Question: In Xcode < 9.3 we can hide status bar in view in xib by setting top bar simulated metrics to 'None'.
But now in 9.3, when setting this to 'None', the status bar didn't hide.
Any ideas how to hide it?

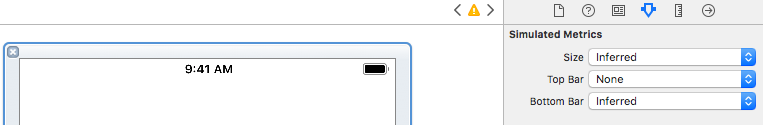
Answer: You need to set simulated metrics size to "Freeform". Next, you need to change the size of your view to some custom value. After that Xcode will hide the status bar.